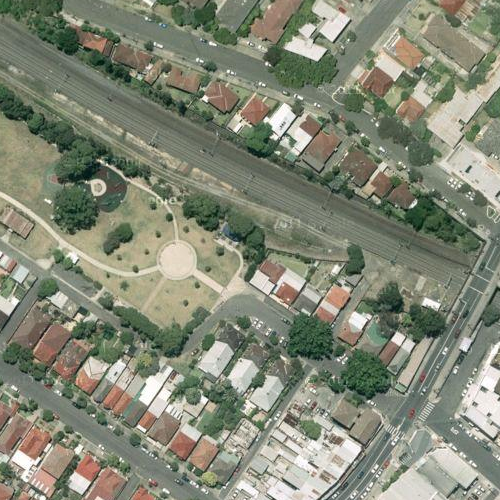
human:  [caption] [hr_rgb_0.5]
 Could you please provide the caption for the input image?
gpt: A town with many houses densely arranged and some roads and railways go through this area .

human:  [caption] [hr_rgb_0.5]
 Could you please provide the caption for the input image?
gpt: A residential area with houses arranged neatly while a railway go through this area .

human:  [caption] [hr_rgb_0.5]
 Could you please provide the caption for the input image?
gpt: Lots of houses with different colors of roofs arranged neatly .

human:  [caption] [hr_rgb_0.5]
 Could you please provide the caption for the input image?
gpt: There are many houses arranged neatly while a railway go through this area .

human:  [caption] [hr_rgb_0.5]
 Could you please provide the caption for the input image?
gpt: A residential area with houses densely arranged while a railway go through this area .